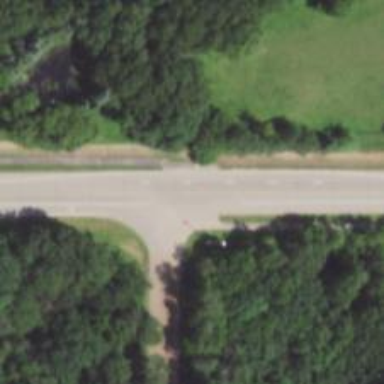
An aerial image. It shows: Asphalt cycleway with unmarked crossing.